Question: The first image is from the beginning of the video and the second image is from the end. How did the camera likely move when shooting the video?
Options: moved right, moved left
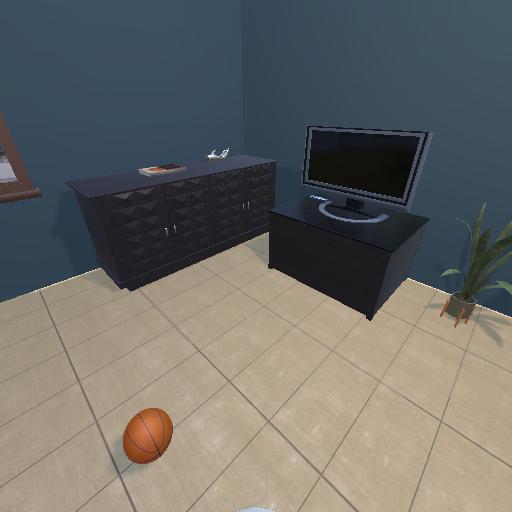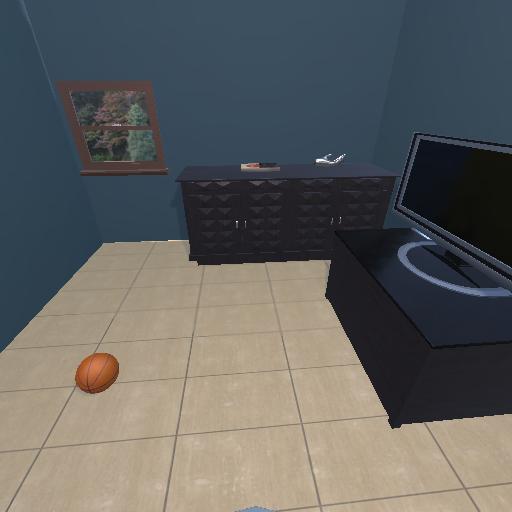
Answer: moved right